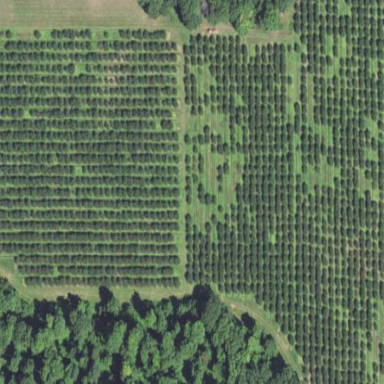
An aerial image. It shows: Orchard.